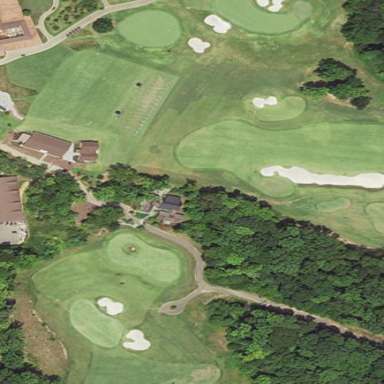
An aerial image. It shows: Golf rough area.